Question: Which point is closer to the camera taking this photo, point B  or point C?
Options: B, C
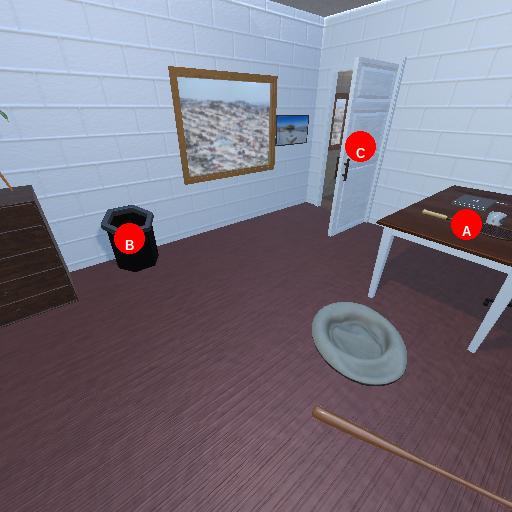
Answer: B